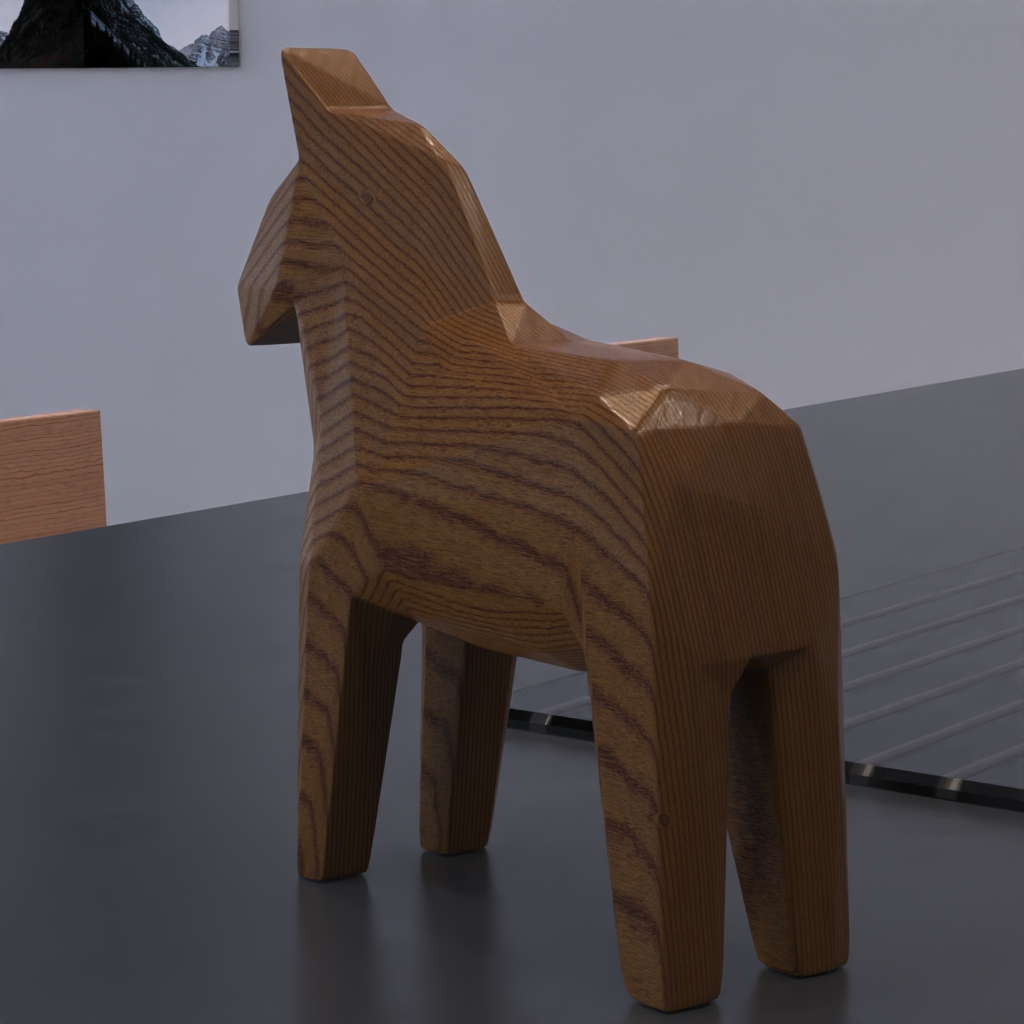
A high quality rendering of a dalahest_oak dalecarlian horse figurine made of varnished dark oak standing on a dark kitchen counter in an dark kitchen counter,long-shot from the rear left side with a deep depth field of view, 100 mm, f -, bokeh